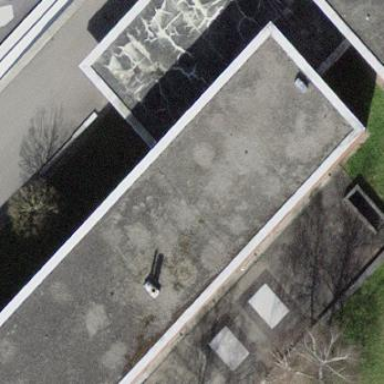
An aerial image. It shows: School building.